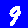
Digit: 9